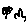
Label: flower